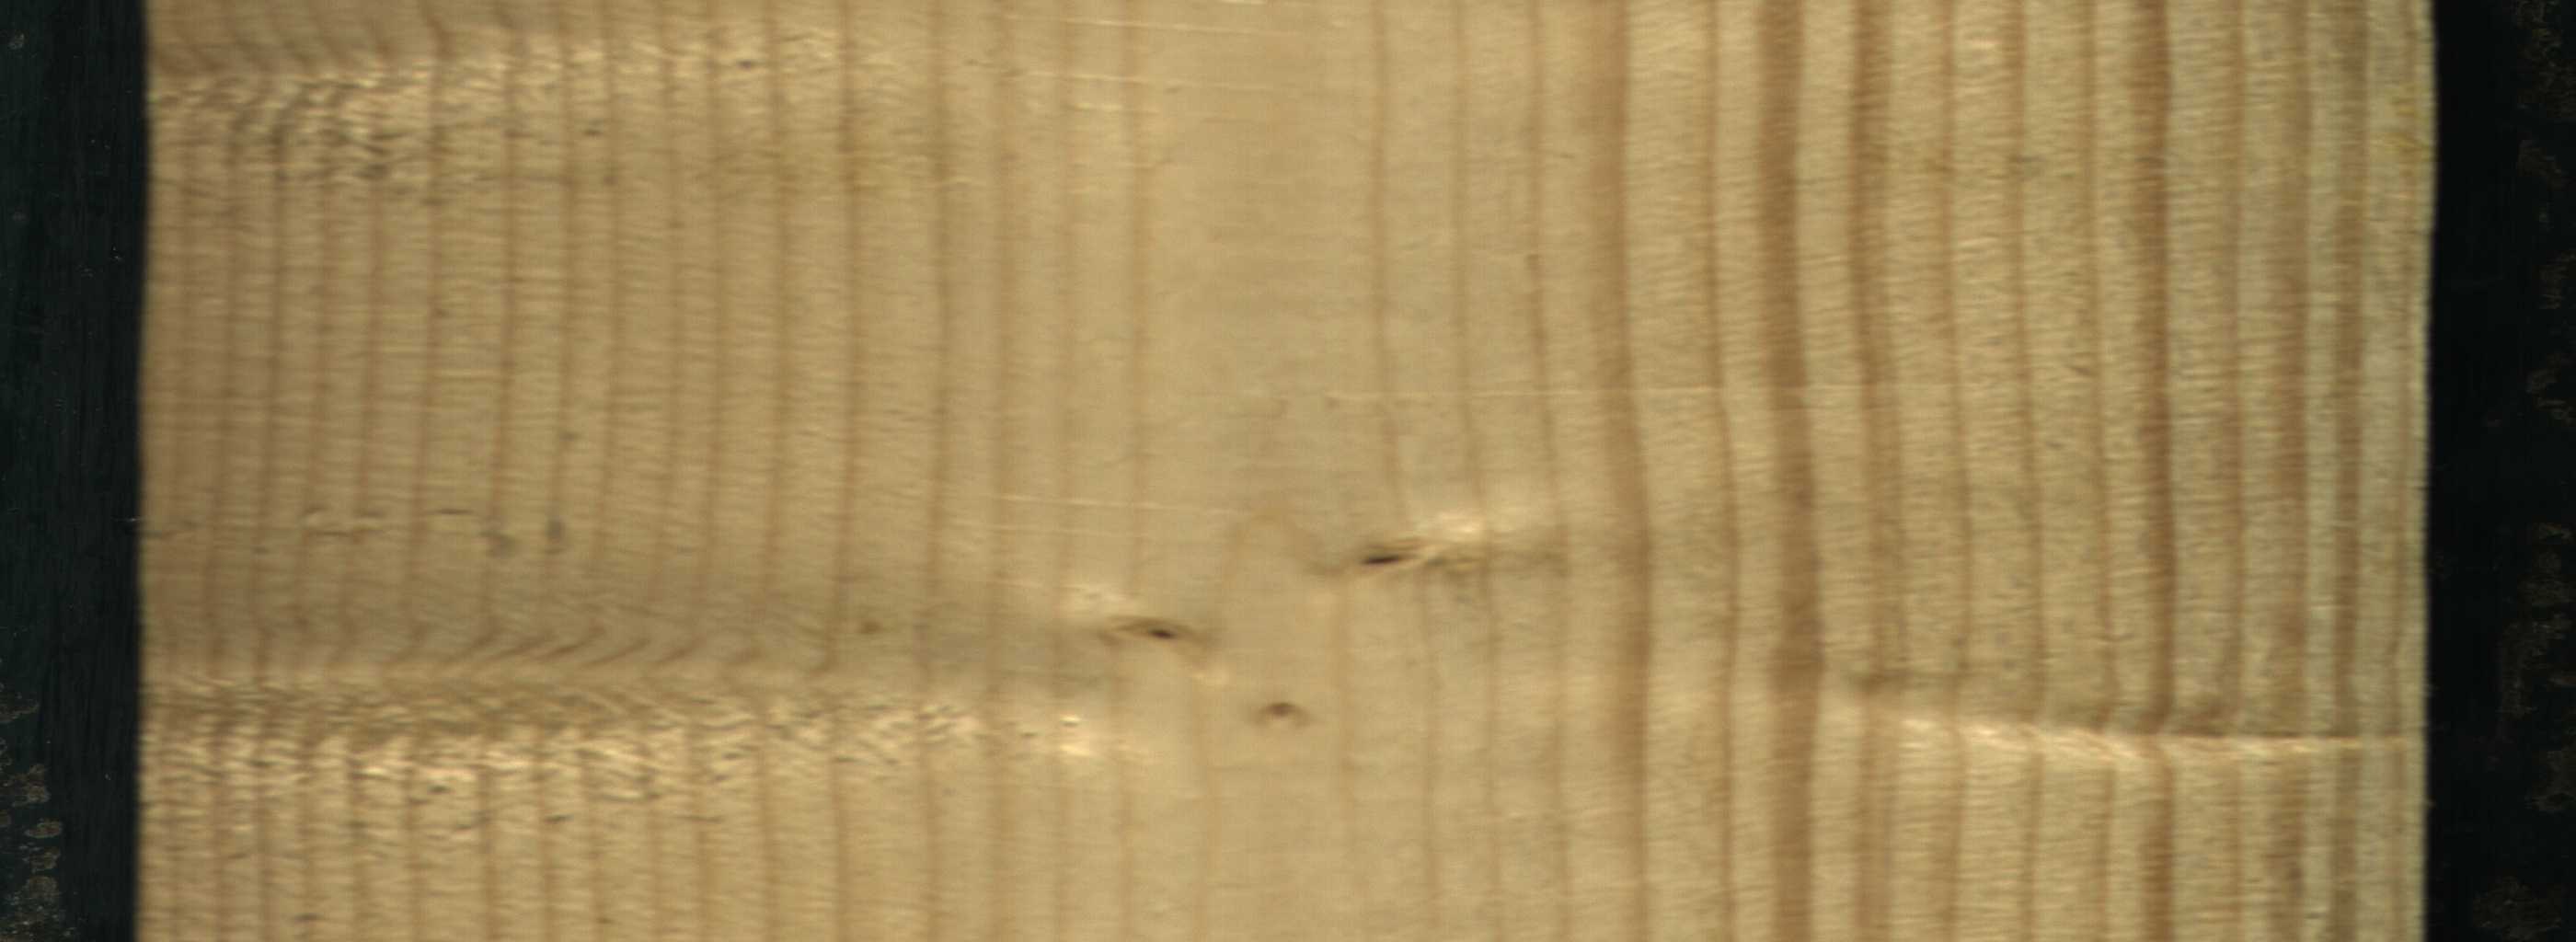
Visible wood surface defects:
Live_Knot
Live_Knot
Live_Knot